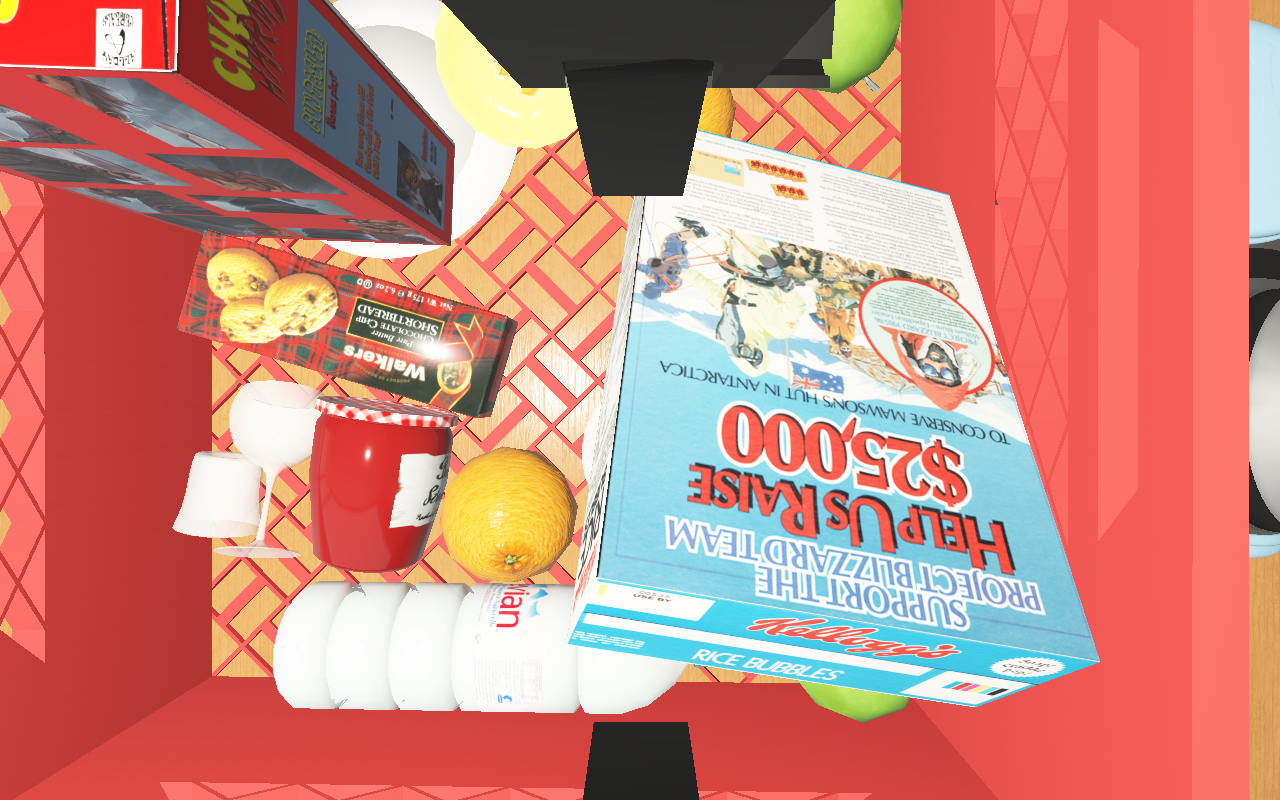
Objects in the scene:
carafe
water bottle
apple
apple
orange
orange
spoon
glass
wineglass
jam jar
biscuit box